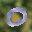
Label: 0